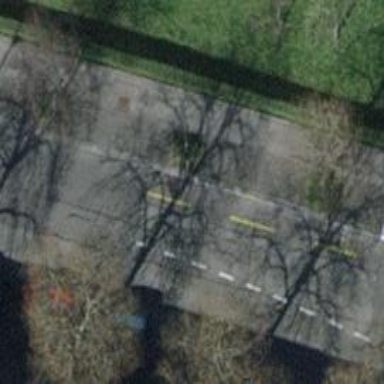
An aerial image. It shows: Avenue of trees.